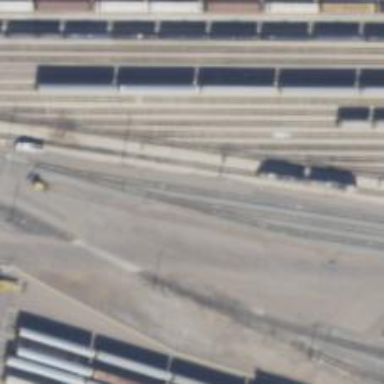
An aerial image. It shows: Railway yard.